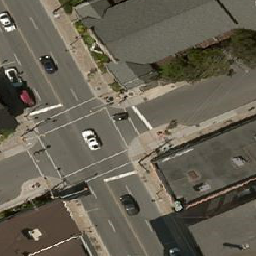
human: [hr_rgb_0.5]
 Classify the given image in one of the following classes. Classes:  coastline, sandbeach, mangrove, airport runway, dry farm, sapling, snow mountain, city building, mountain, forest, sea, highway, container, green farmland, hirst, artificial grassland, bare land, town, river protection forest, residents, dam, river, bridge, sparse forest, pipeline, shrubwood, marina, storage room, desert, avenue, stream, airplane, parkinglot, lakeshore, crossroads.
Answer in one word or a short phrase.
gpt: crossroads